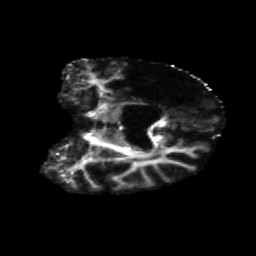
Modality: FA
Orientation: coronal
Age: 68
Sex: male
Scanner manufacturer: siemens
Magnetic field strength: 3 T
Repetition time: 5.47 s
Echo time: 0.0854 s